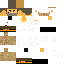
A male human skin with medium skin, wearing brown long hair dressed in a blue hoodie and brown pants, featuring a closed mouth.